Aerial crown-view tile of a tropical tree (Barro Colorado Island, Panama), acquired 20250915:
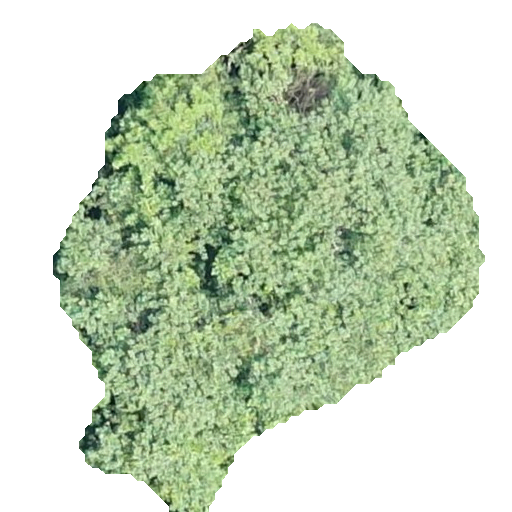
Species: Hieronyma alchorneoides
GBIF accepted scientific name: Hieronyma alchorneoides
Crown area: 191.622 m²